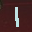
Label: 1